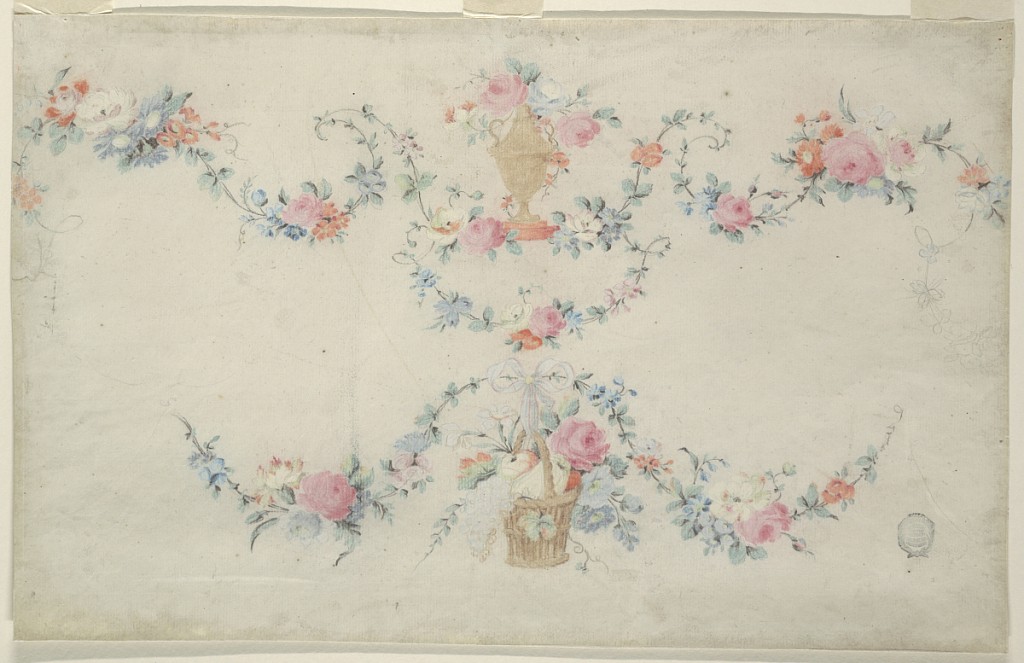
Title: Drawing
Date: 1780-1790
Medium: Pencil. Pastel with wash.
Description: Horizontal rectangle. Top: a flower garland shows a flower vase in its festoon-like parts. Bottom: a garland consists of three waves of flower rinceaux. A fruit and flower basket is suspended from the rising wave.